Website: walmart
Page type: account-selection
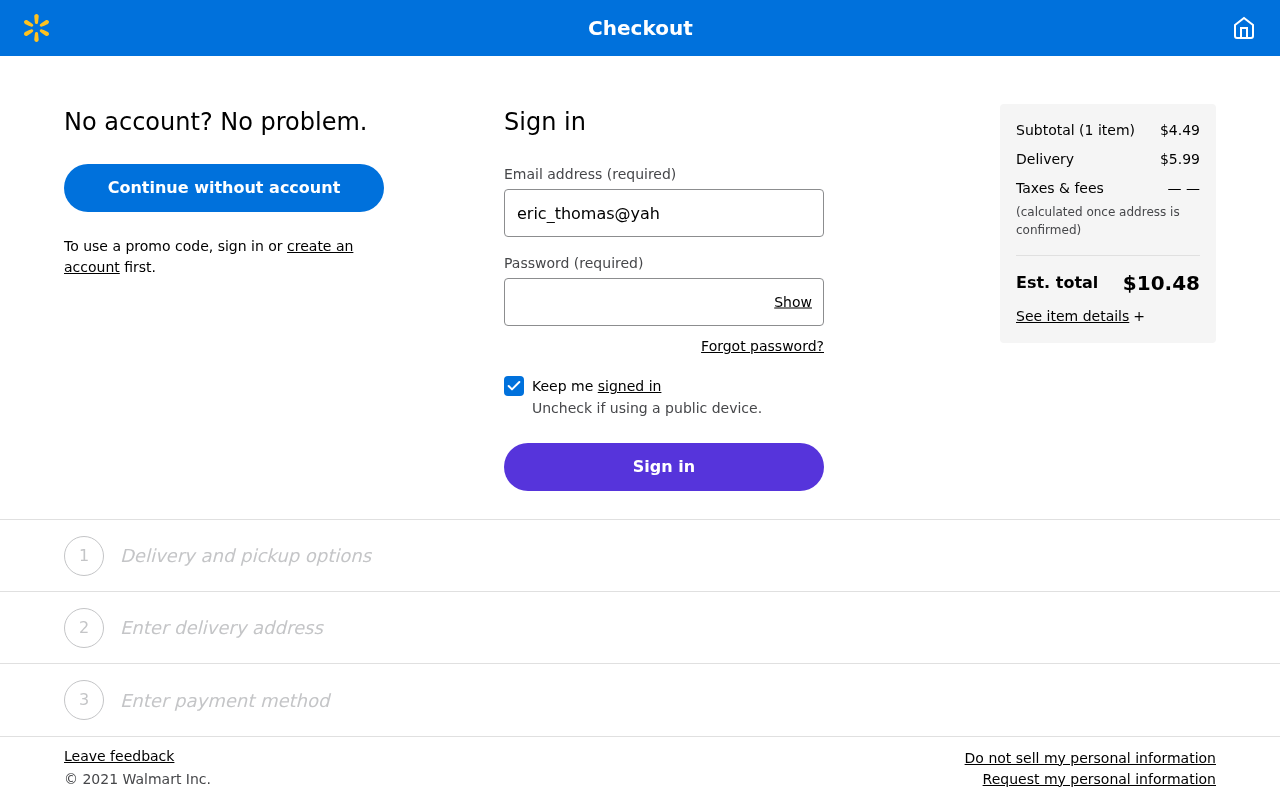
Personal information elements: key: PII_EMAIL
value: eric_thomas@yahoo.com
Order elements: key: ORDER_NUM_ITEMS
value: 1
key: ORDER_SUBTOTAL
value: $4.49
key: ORDER_SHIPPING_COST
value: $5.99
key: ORDER_TOTAL
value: $10.48